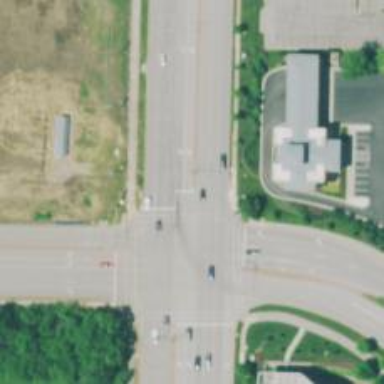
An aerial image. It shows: Solid stop line on the road.